Question: After testing my spritekit game on the iPhone 5s simulator all the time I finally tried to run it on the iPhone 5 simulator. Unfortunately I get an error as soon as I do the first touch that I don't understand. My touchesBegan function calls my addCoin function (see below)
The error is somewhere in this code-block. If I comment out this part of the code everything else works fine:
'''
func addCoin()
{
var coin:SKSpriteNode = SKSpriteNode(texture: coinFrames[0])
coin.size.width = 50
coin.size.height = 50
coin.physicsBody = SKPhysicsBody(circleOfRadius: coin.size.height / 2)
coin.physicsBody?.dynamic = false
coin.physicsBody?.allowsRotation = false
coin.physicsBody?.categoryBitMask = coinCategory
coin.physicsBody?.contactTestBitMask = playerCategory
var positionX:CGFloat = CGFloat(Int(arc4random()) % Int(500)) + CGFloat(70.0)
var positionY:CGFloat = CGFloat(Int(arc4random()) % Int(1007)) + CGFloat(63.0)
coin.position = CGPointMake(positionX, positionY)
coin.runAction(SKAction.repeatActionForever(SKAction.animateWithTextures(coinFrames, timePerFrame: 0.1, resize:false, restore:true)))
self.addChild(coin)
}
'''
Here is the error that occurs. If I comment out this line, the next one gives an error...

Like I said, iPhone 5s works perfectly...
What could be wrong with my code?
xCode 6 beta 6 & iOS 8 beta 7
Thanks in advance
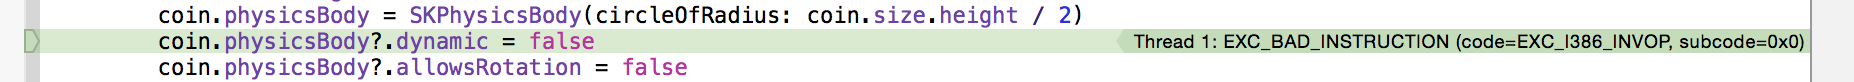
Answer: The debugger is misleading you. The real problem is 'arc4random', which will return an 'UInt32' on both iPhone 5 and 5s. But as iPhone 5 is a 32-bit device, the 'Int(arc4random())' will cause an overflow if the random number is big enough.
Instead of using 'Int(arc4random())', you can try to replace it by using 'arc4random_uniform'. Maybe the code below will do the trick for you.
'''
var positionX: CGFloat = CGFloat(arc4random_uniform(500)) + CGFloat(70.0)
var positionY: CGFloat = CGFloat(arc4random_uniform(1007)) + CGFloat(63.0)
'''